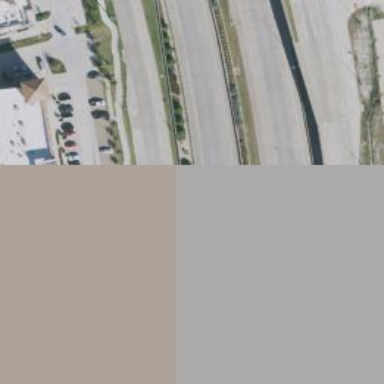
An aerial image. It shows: Secondary road with frontage road.